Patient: sex M, age 71
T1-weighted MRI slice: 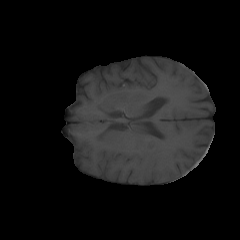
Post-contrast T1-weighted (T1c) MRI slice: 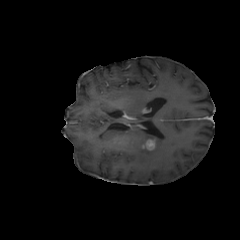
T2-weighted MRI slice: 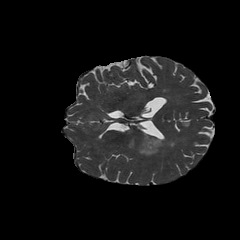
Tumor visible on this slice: yes
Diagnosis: Glioblastoma, IDH-wildtype
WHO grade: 4